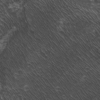
Label: not_dusty